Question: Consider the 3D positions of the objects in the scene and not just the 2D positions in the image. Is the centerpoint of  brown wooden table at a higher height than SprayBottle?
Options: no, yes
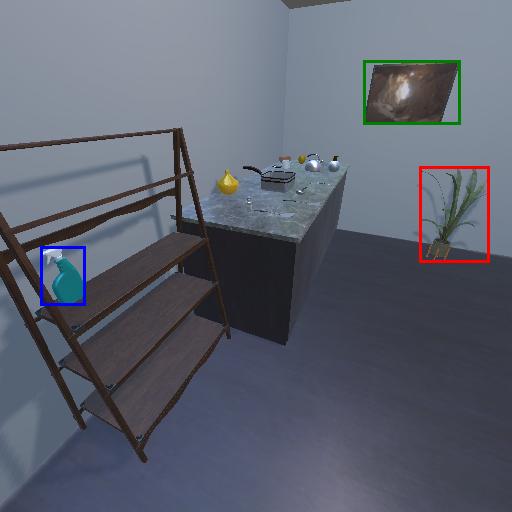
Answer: no